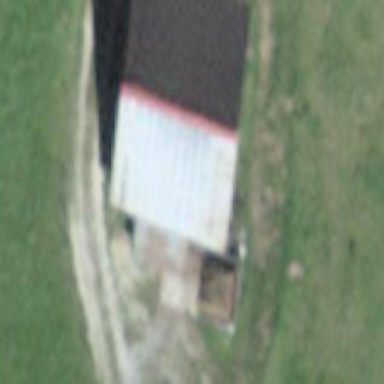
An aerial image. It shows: Barn.